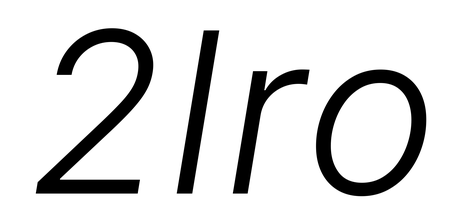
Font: Inter-Italic_Light_Italic